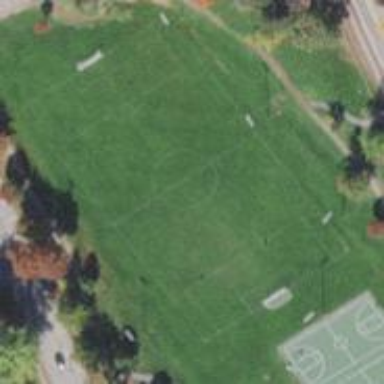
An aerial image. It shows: Soccer pitch for leisure land activities.